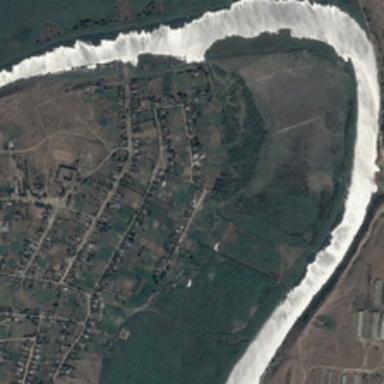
There is a wide river on the land .